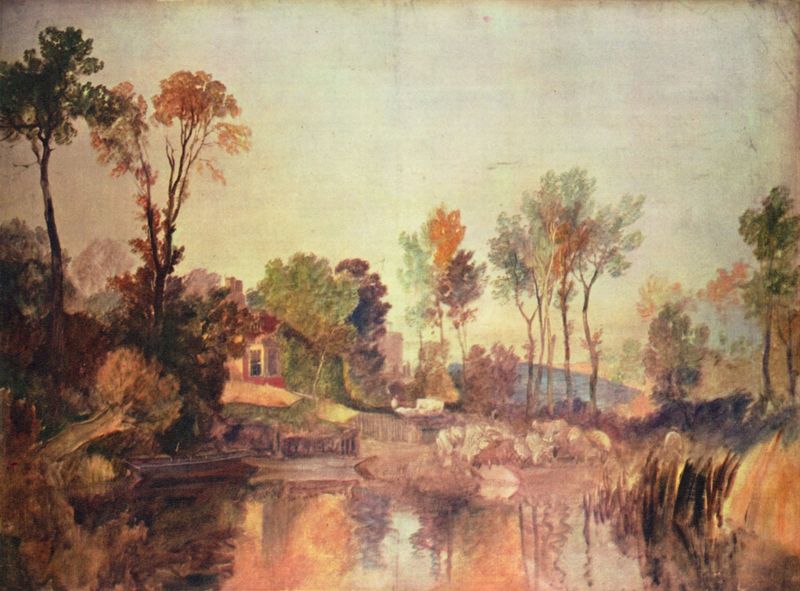
Titel: Haus am Fluß mit Bäumen und Schafen
Künstler: William Turner
Standort: London
Institution: Tate Gallery
Schlagwörter: baum, berg, blau, blätter, gemälde, himmel, laub, meer, schatten, wasser, wolken, aquarell, bäume, fluss, gelb, grün, landschaft, ocker, see, teich, ufer, äste, braun, bunt, fenster, grau, hell, licht, orange, pastell, schwarz, weiss, zeichnung, dach, gebäude, gras, haus, rot, weg, wiese, beige, malerei, blass, steine, spiegel, öl, bach, gräser, horizont, hügel, natur, pappeln, schilf, spiegelung, stamm, weide, zweige, büsche, gebüsch, gewässer, hütte, land, pflanzen, rosa, wald, zart, boot, kahn, schornstein, stilleben, küste, schiff, ruhe, gebirge, tag, herbst, idylle, böschung, steg, stämme, green, painting, fein, schild, wasserfarben, rinder, reflexionen, urlaub, sumpf, tümpel, sky, tree, brauntöne, lake, mountain, mountains, water, trees, tränke, seel, river, gespiegelt, schafe, herbstlich, baumstumpf, nachen, art, home, pond, cottage, schil, hebel, abgeschiedenheit, impressinoismus, idyllische seenlandschaft, #fenster, waqsser, sachafe, spieglelung